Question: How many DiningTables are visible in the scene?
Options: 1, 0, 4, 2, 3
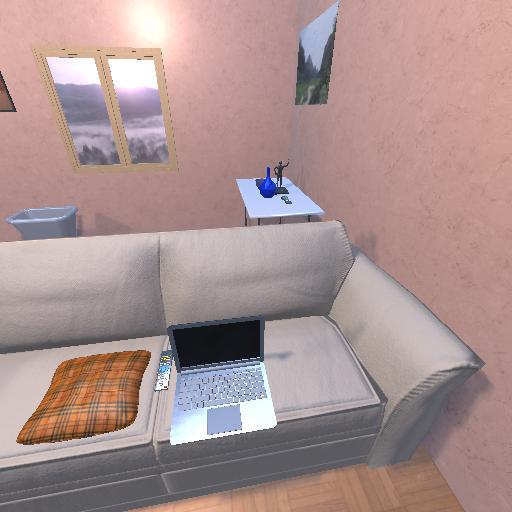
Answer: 1